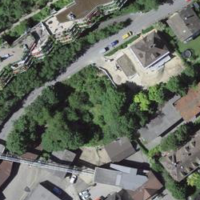
EUNIS habitat code: 55
Species observed at this site:
Vinca major